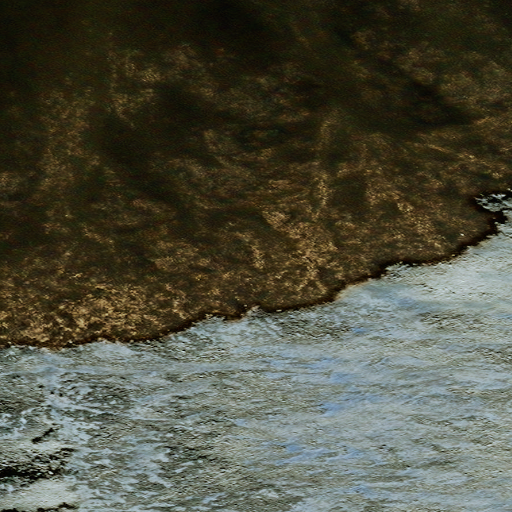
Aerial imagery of mountain in Alaska named Mount Susitna containing only unknown